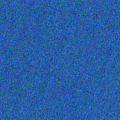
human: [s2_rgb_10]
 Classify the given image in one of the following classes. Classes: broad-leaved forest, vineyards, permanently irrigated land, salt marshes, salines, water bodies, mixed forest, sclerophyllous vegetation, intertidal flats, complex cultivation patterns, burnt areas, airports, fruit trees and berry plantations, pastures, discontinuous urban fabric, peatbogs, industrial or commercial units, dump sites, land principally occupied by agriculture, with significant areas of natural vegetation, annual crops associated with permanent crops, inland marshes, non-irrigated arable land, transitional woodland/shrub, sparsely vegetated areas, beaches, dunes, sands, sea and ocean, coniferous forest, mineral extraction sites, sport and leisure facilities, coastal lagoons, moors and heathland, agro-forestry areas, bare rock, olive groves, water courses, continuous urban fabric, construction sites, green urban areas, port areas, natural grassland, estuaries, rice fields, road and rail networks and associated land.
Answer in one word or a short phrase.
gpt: sea and ocean